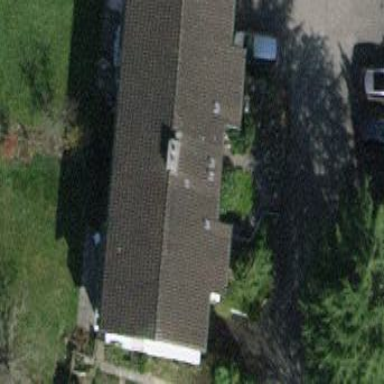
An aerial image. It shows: Terrace building.